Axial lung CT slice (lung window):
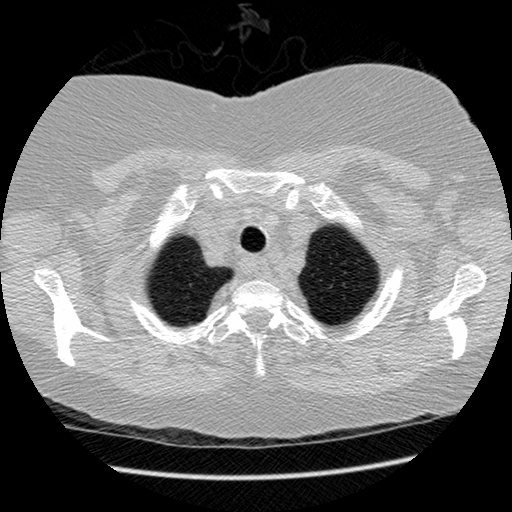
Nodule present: no